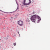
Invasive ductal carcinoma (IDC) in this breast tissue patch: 1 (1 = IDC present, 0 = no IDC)